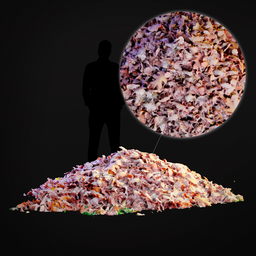
Label: nature